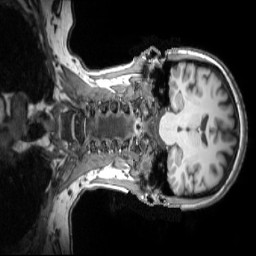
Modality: T1w
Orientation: coronal
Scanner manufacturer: siemens
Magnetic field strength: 3 T
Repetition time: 2.3 s
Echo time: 0.0033 s